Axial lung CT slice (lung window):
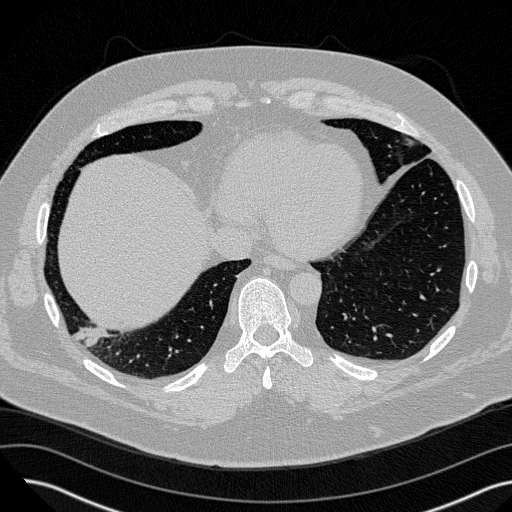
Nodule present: no